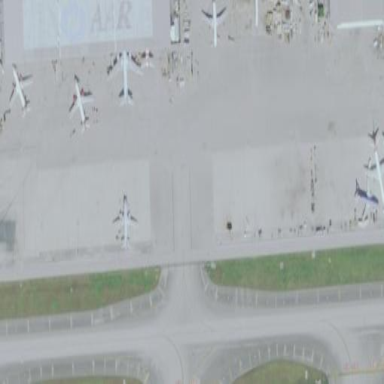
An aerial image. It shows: Apron at the airport.